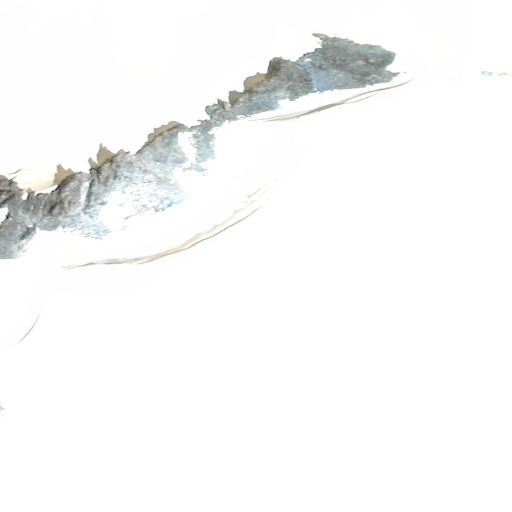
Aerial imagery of mountain in Alaska named Maury Peak containing only unknown